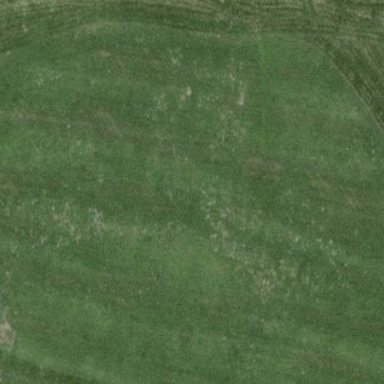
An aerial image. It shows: Scenic golf fairway.